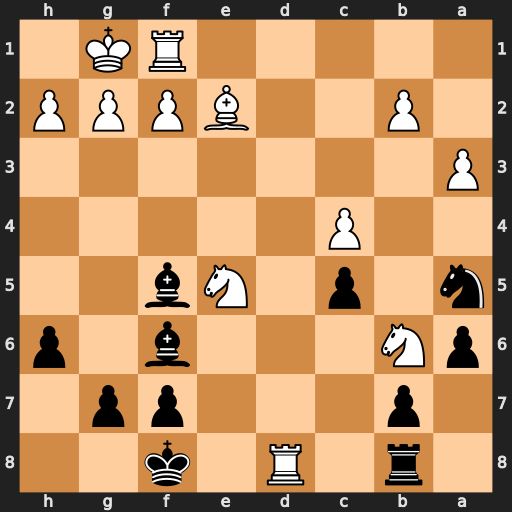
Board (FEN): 1r1R1k2/1p3pp1/pN3b1p/n1p1Nb2/2P5/P7/1P2BPPP/5RK1
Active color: b
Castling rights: -
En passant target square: -
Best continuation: Rxd8